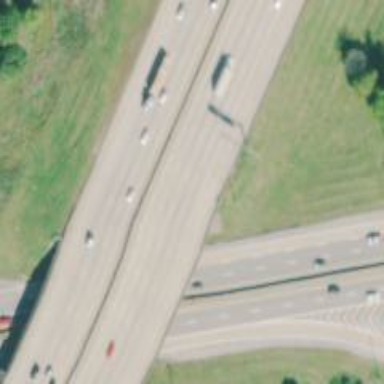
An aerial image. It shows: Viaduct bridge on motorway.